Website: walmart
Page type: newsletter-management
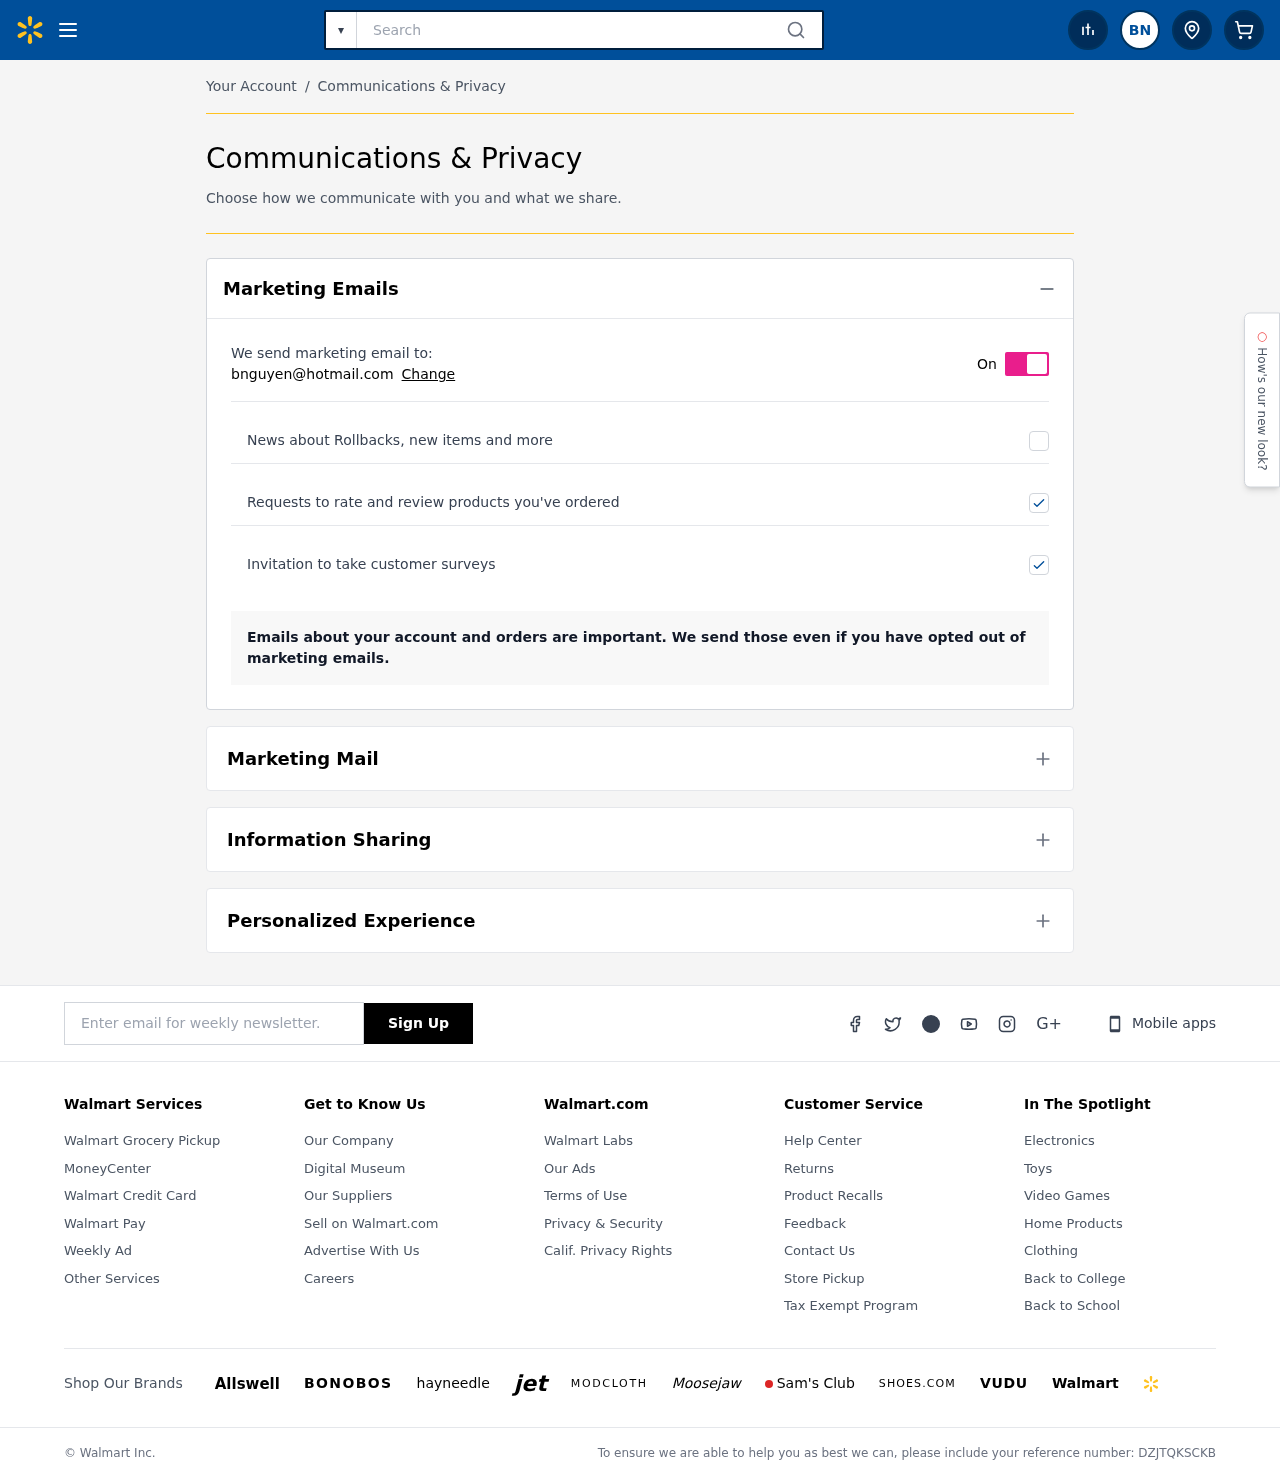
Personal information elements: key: PII_EMAIL
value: bnguyen@hotmail.com
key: PII_INITIALS
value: BN
Search elements: key: HEADER_SEARCH
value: Search